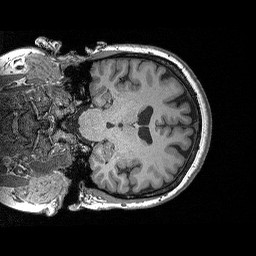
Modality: T1w
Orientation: coronal
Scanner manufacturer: siemens
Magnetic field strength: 3 T
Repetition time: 2.3 s
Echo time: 0.00298 s